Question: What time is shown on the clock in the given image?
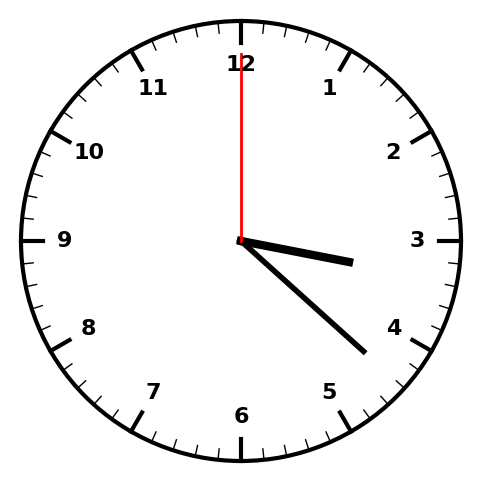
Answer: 03:22:00